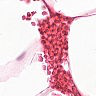
Metastatic tissue present: no